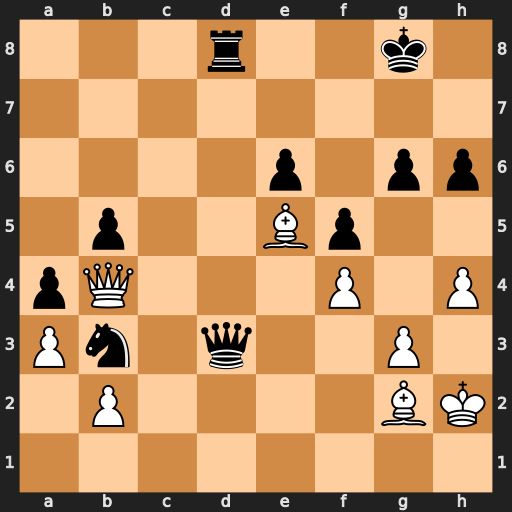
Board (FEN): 3r2k1/8/4p1pp/1p2Bp2/pQ3P1P/Pn1q2P1/1P4BK/8
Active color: w
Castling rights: -
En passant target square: -
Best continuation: Qe7 Qd7 Qf6